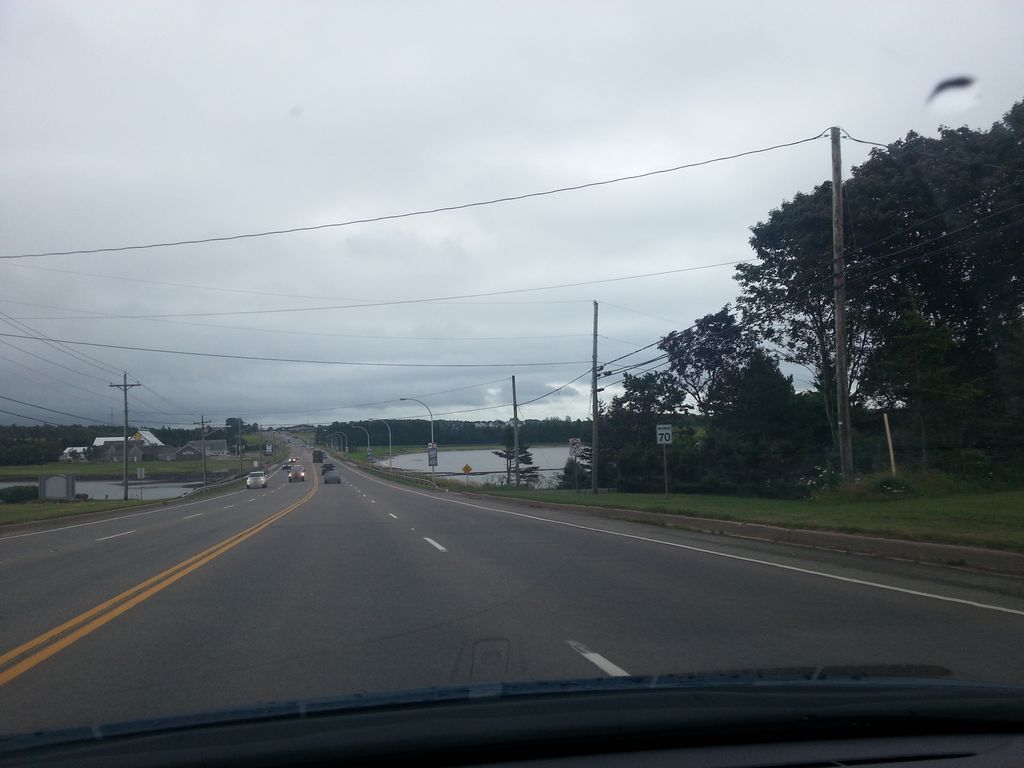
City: charlottetown